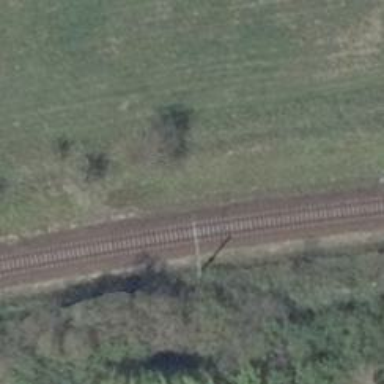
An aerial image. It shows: Milestone along the railway with catenary mast.